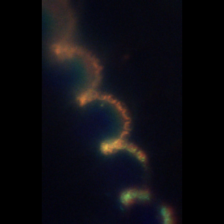
Taxon: Chaetoceros
Group: Diatoms